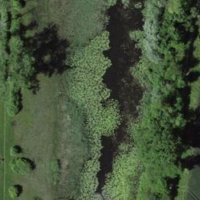
EUNIS habitat code: 21
Species observed at this site:
Allium ursinum
Symphyotrichum lanceolatum